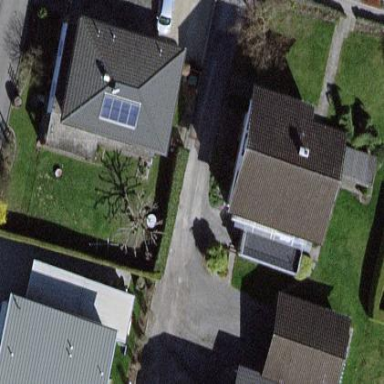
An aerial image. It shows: Detached building.